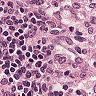
Metastatic tissue present: no